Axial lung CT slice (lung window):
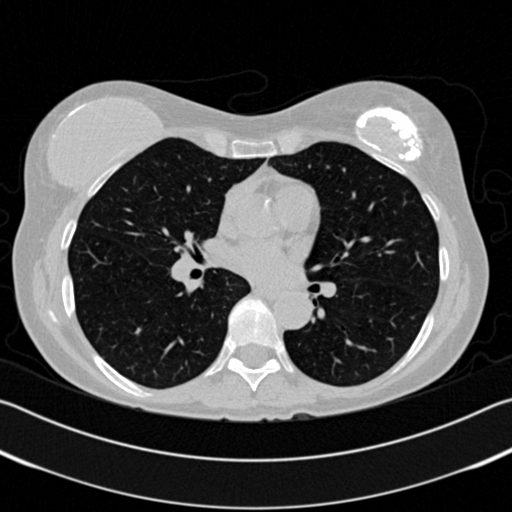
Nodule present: no